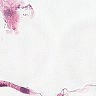
Metastatic tissue present: no